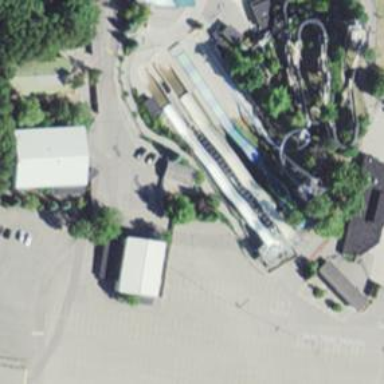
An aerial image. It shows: Water slide attraction.